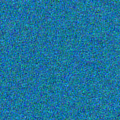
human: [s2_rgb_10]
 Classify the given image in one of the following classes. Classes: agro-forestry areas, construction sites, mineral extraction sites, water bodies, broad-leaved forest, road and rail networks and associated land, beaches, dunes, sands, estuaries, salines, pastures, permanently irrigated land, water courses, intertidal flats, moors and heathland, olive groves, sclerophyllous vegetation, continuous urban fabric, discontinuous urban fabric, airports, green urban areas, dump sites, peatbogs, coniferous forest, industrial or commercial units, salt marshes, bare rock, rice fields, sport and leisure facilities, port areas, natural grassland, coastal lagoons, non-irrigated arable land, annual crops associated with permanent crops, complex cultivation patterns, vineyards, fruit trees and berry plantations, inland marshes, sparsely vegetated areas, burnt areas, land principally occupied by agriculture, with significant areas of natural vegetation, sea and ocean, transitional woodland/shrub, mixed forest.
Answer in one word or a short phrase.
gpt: sea and ocean